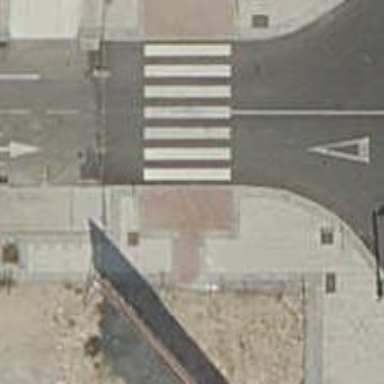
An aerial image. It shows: Uncontrolled zebra crossing on the road.